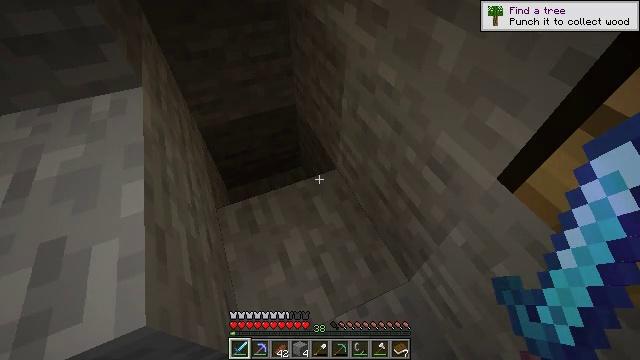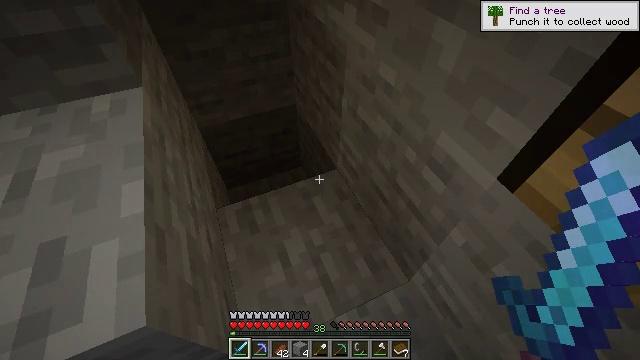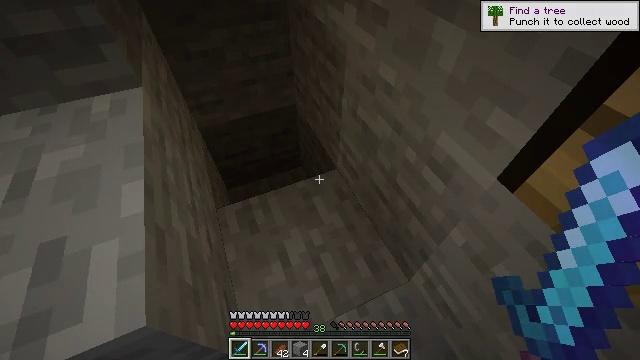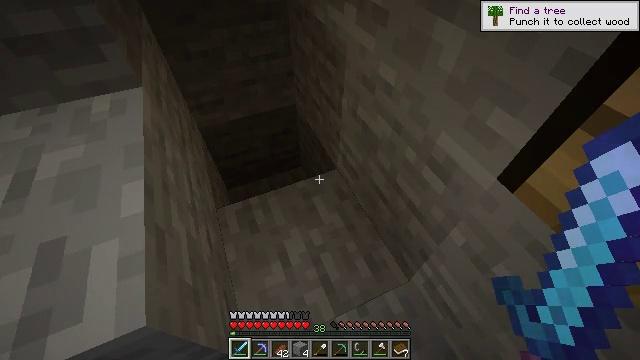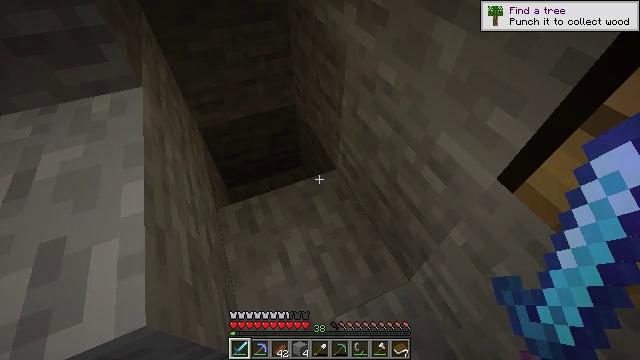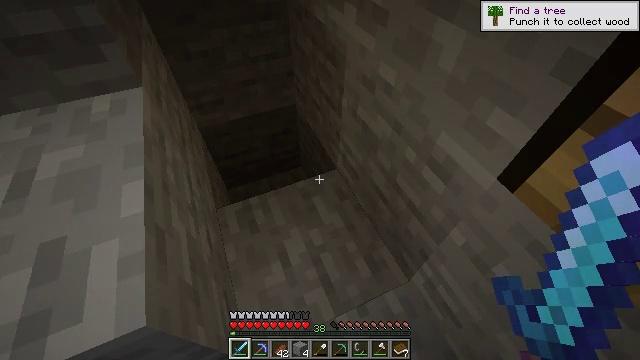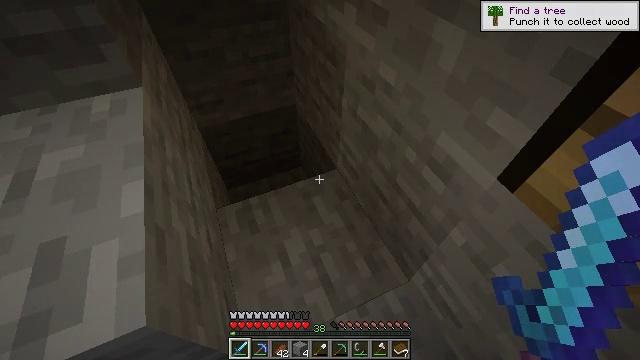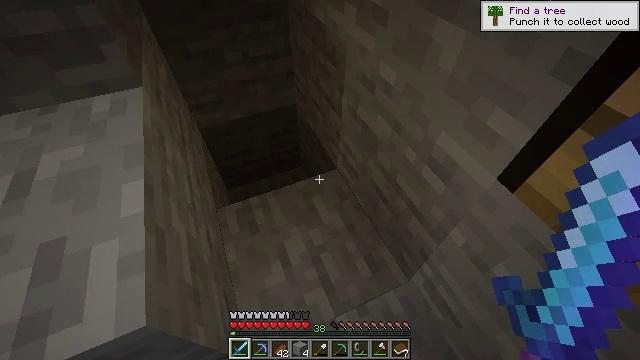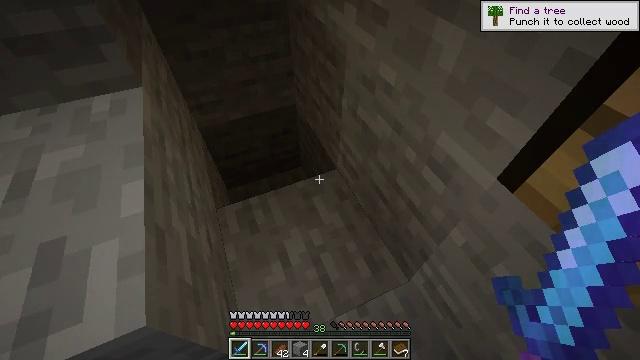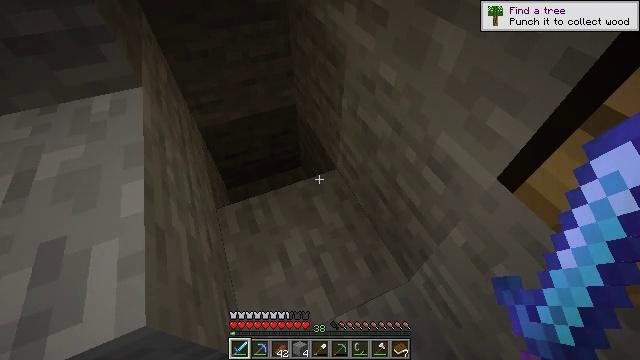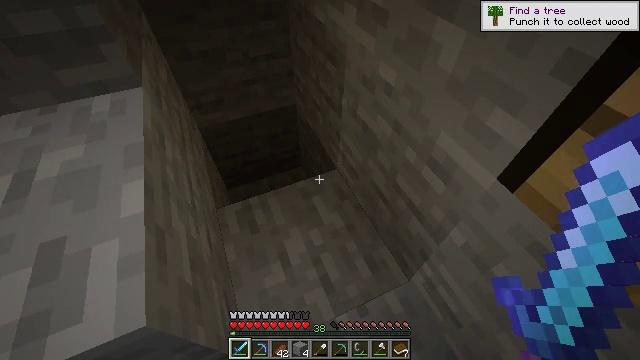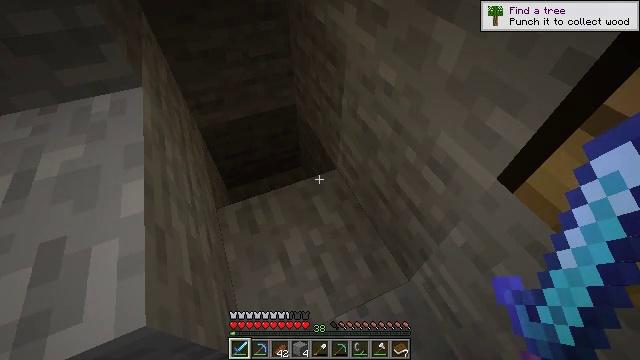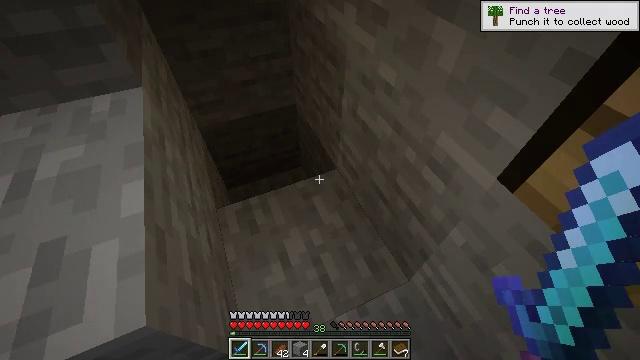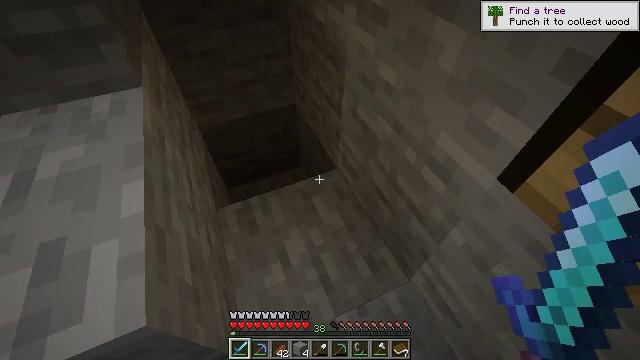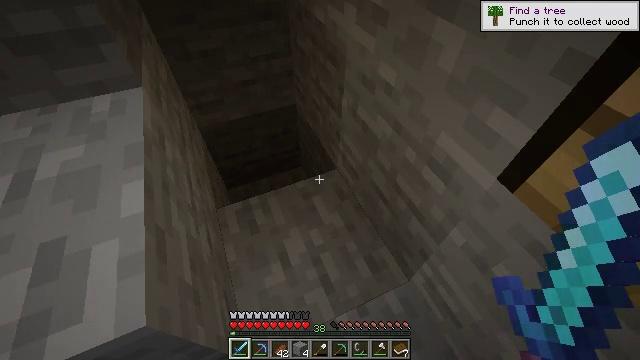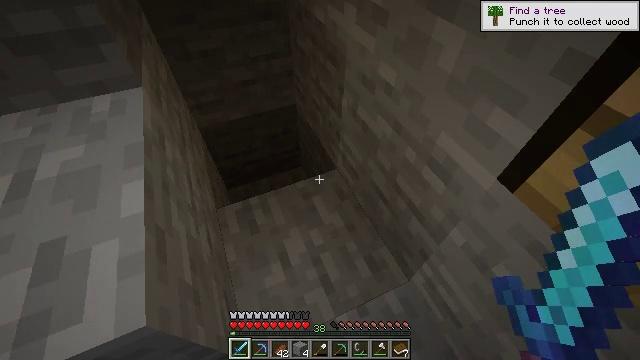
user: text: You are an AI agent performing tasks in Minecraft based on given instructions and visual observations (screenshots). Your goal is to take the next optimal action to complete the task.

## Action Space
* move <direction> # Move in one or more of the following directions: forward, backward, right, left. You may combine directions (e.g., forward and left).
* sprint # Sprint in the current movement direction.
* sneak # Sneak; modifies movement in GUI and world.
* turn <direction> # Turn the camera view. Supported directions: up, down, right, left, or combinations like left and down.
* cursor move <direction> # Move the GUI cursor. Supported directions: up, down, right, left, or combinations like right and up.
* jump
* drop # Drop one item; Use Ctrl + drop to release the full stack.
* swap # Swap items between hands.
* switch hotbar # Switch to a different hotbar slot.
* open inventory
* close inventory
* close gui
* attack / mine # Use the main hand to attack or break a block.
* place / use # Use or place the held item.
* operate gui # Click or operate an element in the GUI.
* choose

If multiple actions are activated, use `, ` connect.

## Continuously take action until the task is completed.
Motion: motion action
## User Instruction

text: Hunt the skeleton.
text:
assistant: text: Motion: no_op
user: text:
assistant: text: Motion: no_op
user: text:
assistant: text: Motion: no_op
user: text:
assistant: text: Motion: no_op
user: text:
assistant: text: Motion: no_op
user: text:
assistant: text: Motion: no_op
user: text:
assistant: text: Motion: no_op
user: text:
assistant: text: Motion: no_op
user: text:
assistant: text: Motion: no_op
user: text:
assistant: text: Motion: no_op
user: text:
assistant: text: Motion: no_op
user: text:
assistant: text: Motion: no_op
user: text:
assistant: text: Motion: no_op
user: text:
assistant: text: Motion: no_op
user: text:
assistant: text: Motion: no_op
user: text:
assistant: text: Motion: no_op
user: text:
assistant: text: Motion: no_op
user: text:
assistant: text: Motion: no_op
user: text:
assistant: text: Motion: no_op
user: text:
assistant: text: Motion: no_op
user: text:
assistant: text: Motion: no_op
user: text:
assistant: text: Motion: no_op
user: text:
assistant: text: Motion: no_op
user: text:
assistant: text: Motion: no_op
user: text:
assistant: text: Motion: no_op
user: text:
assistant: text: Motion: no_op
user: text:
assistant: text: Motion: no_op
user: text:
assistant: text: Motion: no_op
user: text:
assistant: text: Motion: no_op
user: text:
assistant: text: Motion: no_op